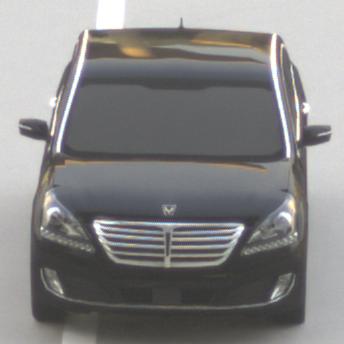
Make: Hyundai
Model: Equus
Detailed model: Gen. 2 VI
Model produced from: 2009
Model produced until: 2016
Doors: 4
Color: black
Road condition: dry road
Daytime: sunrise or sunset
Contrast: medium contrast